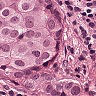
Metastatic tissue present: yes